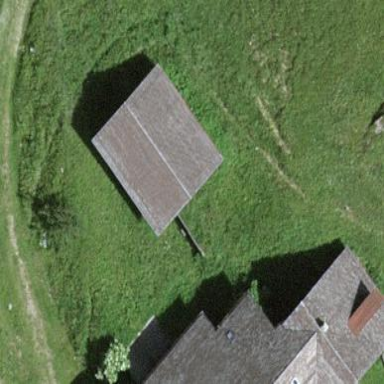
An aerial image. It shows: Farm auxiliary building with gabled roof.